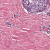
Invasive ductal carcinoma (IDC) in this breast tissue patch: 0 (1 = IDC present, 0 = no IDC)